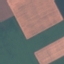
Label: AnnualCrop